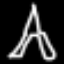
Label: The Eiffel Tower